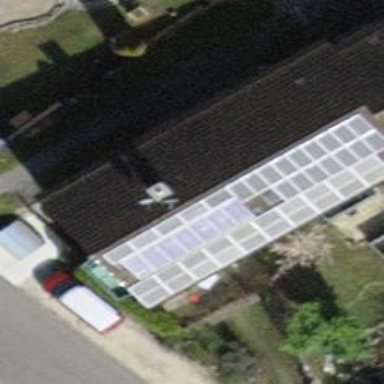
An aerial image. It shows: Solar power generator using photovoltaic method with solar photovoltaic panel types.